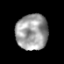
Tissue: prostate
Cell type: T cells
Senescence score: 0.3055
Nuclear area (px): 1114
Mean DAPI intensity: 158.648